Field crop: tomato
Growth stage: 1
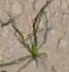
Species: cyperus